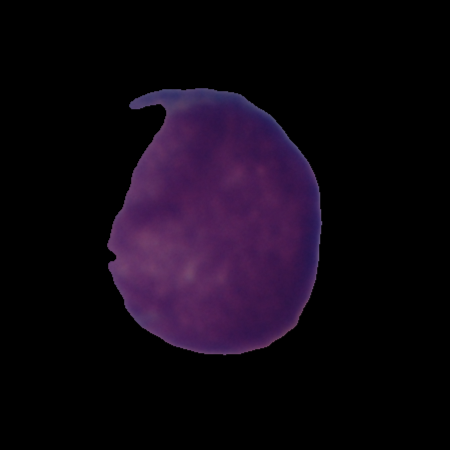
Label: cancer